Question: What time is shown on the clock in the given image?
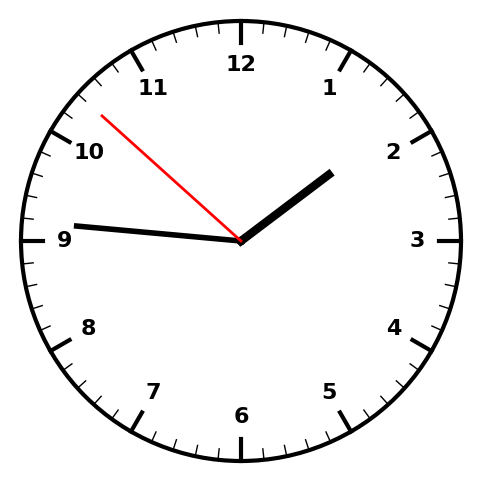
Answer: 01:45:52